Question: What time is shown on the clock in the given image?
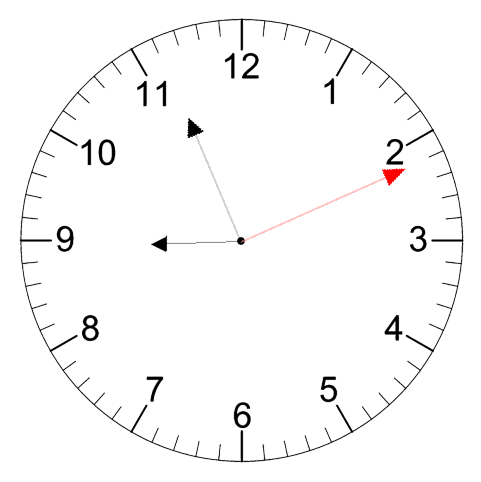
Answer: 08:56:11